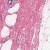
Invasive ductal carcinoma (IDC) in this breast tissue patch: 0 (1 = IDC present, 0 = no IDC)